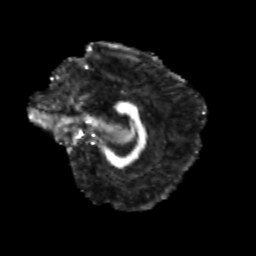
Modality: FA
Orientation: sagittal
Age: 27
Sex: female
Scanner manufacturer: siemens
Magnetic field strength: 3 T
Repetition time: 3.5 s
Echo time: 0.104 s